Question: I make this the code when i press delete button delete specific row from database
Delete function didn't read when i click the button only show Confirm message and don't make anything

this my 'CS.aspx' code
'''
<form id="form1" runat="server">
<asp:GridView ID="GridView1" runat="server" AutoGenerateColumns="false"
onselectedindexchanged="GridView1_SelectedIndexChanged">
<Columns>
<asp:BoundField DataField="Book_ID" HeaderText="Book_ID" HeaderStyle-Width="30" />
<asp:BoundField DataField="Book_Name" HeaderText="Book_Name" HeaderStyle-Width="150" />
<asp:BoundField DataField="Book_Author" HeaderText="Book_Author" HeaderStyle-Width="150" />
<asp:BoundField DataField="Book_Description" HeaderText="Book_Description" HeaderStyle-Width="150" />
<asp:TemplateField HeaderStyle-Width="50">
<ItemTemplate>
<asp:HiddenField ID="hfBook_ID" runat="server" Value='<%# Eval("Book_ID") %>' />
<asp:LinkButton ID="lnkDelete" Text="Delete" runat="server" />
</ItemTemplate>
</asp:TemplateField>
</Columns>
</asp:GridView>
<script type="text/javascript" src="http://ajax.googleapis.com/ajax/libs/jquery/1.8.3/jquery.min.js"></script>
<script type="text/javascript">
$(function () {
$("[id*=GridView1] [id*=lnkDelete]").click(function () {
if (confirm("Do you want to delete this Book?")) {
//Determine the GridView row within whose LinkButton was clicked.
var row = $(this).closest("tr");
//Look for the Hidden Field and fetch the Book_ID.
var book_ID = parseInt(row.find("[id*=hfBook_ID]").val());
//Make an AJAX call to server side and pass the fetched Book_ID.
$.ajax({
type: "GET",
url: "CS.aspx/DeleteBook",
data: '{book_ID: ' + book_ID + '}',
contentType: "application/json; charset=utf-8",
dataType: "json",
success: function (r) {
if (r.d) {
//Remove the row from the GridView.
row.remove();
//If the GridView has no records then display no records message.
if ($("[id*=GridView1] td").length == 0) {
$("[id*=GridView1] tbody").append("<tr><td colspan = '4' align = 'center'>No records found.</td></tr>")
}
alert("Book record has been deleted.");
}
}
});
}
return false;
});
});
</script>
</form>
'''
and this my delete function 'CS.aspx.cs'
'''
[WebMethod]
public bool DeleteBook(int Book_ID)
{
using (con = new SqlConnection(conn))
{
using (SqlCommand cmd = new SqlCommand("DELETE FROM Book WHERE Book_ID = @Book_ID"))
{
cmd.Connection = con;
cmd.Parameters.AddWithValue("@Book_ID", Book_ID);
con.Open();
int rowsAffected = cmd.ExecuteNonQuery();
con.Close();
return rowsAffected > 0;
}
}
}
'''
The problem is the 'DeleteBook()' function in server side doesn't work
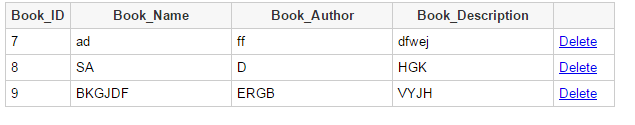
Answer: I managed to get your sample code working using a simple '<input>' field for the 'book_ID' value. I had to fix a couple of issues though.
'''
<input type="text" value="234" id="fld" />
<input type="submit" id="submit" />
<script type="text/javascript">
$(function () {
$('#submit').click(function () {
if (confirm('Do you want to delete this Book?')) {
var book_ID = parseInt($('#fld').val());
$.ajax({
type: "POST",
url: "callservice.aspx/DeleteBook",
data: '{Book_ID:' + book_ID + '}',
contentType: "application/json; charset=utf-8",
dataType: "json",
success: function (r) {
}
});
}
});
});
</script>
'''
'''
[WebMethod]
public static bool DeleteBook(int Book_ID)
{
return Book_ID.Equals(234);
}
'''
- - - 'DeleteBook'